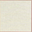
Piece: xx